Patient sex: M
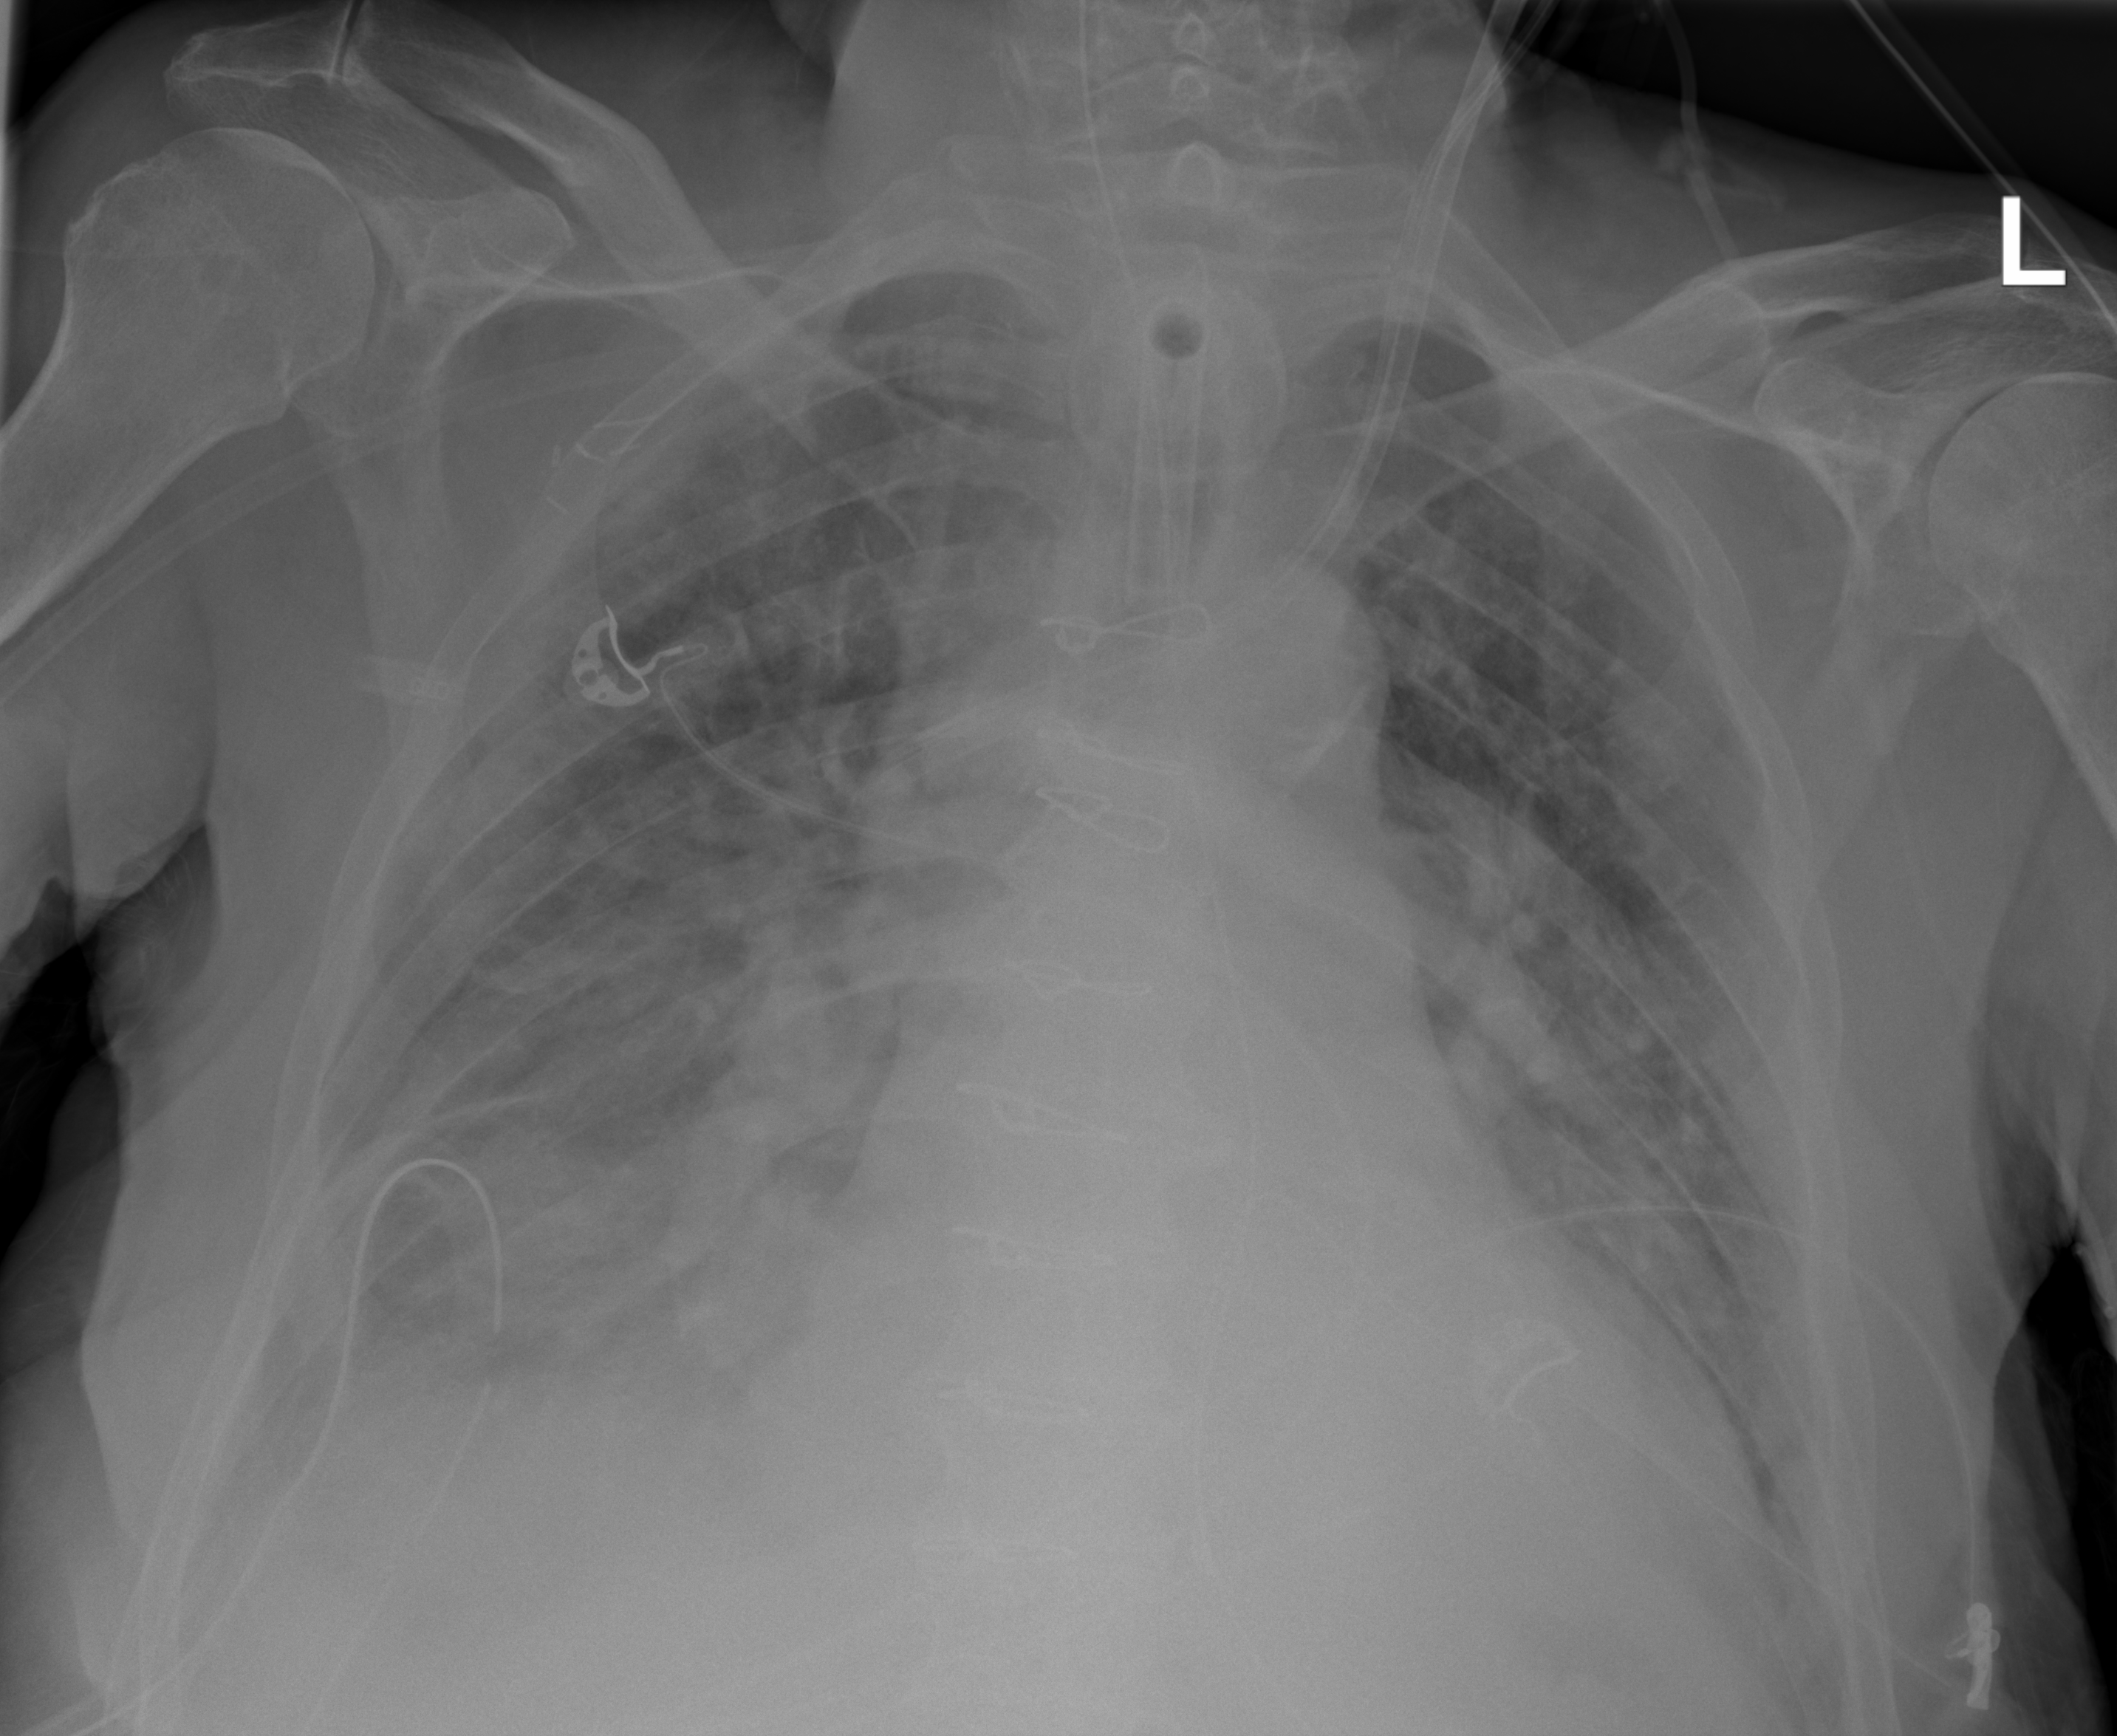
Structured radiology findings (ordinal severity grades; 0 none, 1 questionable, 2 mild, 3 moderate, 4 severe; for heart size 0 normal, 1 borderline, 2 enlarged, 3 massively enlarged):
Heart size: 1
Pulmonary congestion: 3
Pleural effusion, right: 3
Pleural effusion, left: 2
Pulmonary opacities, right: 3
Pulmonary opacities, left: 2
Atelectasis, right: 3
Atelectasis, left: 2